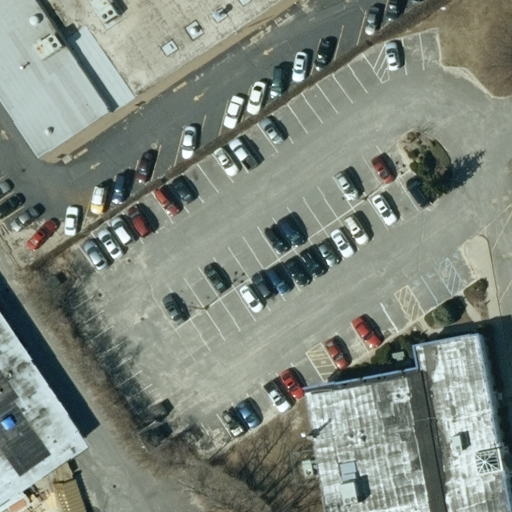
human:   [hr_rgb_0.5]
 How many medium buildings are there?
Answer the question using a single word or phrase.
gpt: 1

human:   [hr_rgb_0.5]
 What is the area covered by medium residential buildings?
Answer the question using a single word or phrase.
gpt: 0m2

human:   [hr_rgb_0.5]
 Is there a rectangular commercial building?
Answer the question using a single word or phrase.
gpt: yes

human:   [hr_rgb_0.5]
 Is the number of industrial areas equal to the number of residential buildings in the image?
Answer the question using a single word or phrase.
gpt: no

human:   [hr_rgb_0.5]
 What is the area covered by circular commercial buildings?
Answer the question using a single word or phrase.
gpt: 0m2

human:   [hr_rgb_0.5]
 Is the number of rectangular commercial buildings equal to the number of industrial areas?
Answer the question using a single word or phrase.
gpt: no

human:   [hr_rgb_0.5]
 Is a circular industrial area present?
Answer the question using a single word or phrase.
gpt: no

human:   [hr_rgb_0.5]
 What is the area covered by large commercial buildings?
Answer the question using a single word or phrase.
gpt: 3408m2

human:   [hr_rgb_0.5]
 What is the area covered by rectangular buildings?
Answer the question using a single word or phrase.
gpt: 487m2

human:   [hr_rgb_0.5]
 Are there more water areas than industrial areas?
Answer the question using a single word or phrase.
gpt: no

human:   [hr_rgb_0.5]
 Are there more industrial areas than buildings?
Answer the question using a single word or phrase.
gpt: no

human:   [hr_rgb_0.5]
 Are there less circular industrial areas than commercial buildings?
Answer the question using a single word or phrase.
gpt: yes

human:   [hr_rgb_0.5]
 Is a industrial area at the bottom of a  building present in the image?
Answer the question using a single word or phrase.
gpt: no

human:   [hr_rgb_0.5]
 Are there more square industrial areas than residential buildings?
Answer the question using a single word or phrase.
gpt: no

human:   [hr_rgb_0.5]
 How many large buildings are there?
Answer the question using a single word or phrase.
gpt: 1

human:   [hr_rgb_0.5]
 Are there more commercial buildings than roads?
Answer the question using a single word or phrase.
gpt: yes

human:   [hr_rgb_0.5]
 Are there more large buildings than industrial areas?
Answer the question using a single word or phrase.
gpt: no

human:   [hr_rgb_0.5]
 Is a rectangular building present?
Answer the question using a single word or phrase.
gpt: yes

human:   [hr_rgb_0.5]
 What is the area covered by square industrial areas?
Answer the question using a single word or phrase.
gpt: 0m2

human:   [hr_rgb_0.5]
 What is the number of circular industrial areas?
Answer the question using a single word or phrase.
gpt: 0

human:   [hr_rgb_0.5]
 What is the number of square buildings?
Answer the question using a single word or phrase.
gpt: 0

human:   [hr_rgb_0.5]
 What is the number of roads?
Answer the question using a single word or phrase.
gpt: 0

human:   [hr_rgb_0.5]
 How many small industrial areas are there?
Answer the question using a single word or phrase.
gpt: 0

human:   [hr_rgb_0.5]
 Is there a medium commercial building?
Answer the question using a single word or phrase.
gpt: yes

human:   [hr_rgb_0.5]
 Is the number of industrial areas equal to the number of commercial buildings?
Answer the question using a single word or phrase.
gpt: no

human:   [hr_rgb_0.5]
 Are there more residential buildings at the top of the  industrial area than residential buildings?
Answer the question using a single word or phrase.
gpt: no

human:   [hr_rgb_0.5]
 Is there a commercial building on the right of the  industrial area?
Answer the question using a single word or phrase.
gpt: yes

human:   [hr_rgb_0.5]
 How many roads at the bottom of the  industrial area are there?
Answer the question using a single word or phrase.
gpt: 0

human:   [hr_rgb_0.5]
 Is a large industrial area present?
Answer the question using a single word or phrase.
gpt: yes

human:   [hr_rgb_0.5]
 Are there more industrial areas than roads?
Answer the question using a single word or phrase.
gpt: yes

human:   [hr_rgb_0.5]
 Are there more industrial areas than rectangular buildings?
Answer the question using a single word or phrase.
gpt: no

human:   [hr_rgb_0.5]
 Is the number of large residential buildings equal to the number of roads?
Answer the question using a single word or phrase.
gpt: yes

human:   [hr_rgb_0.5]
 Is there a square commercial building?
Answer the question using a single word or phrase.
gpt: no

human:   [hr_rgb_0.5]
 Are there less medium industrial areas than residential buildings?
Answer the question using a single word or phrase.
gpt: no

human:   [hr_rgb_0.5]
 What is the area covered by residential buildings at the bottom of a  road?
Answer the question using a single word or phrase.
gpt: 0m2

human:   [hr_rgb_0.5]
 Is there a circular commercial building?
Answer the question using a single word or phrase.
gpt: no